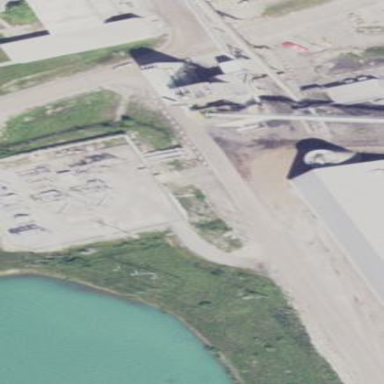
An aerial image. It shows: Industrial substation.